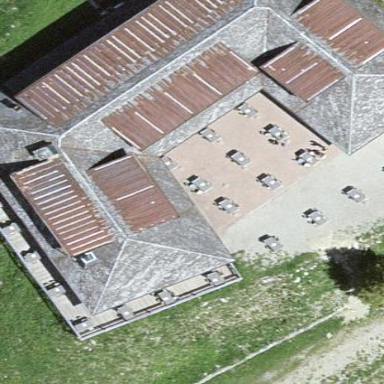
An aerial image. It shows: Restaurant building.